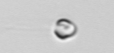
Label: nanoplankton_mix